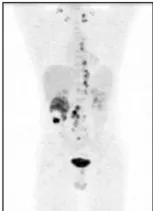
The patient had new metastatic lesions postoperatively but showed a response during immunotherapy and eventually achieved complete response (CR). (C-E) Changes in patient's PET-CT. (C) Preoperative PET-CT showed multiple systemic lymph node metastases.
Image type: radiology (pet)